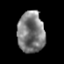
Tissue: prostate
Cell type: T cells
Senescence score: 0.35
Nuclear area (px): 1094
Mean DAPI intensity: 124.63